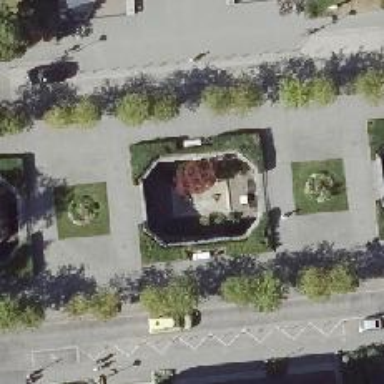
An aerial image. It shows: Beautiful fountain.